Interaction volume radius: 5 \u00c5
Interaction volume height: 20 \u00c5
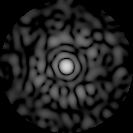
Disorder parameter: 0.8251